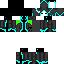
A male skeleton skin with dark skin, wearing brown helmet dressed in a black armor chest and black pants, featuring a closed mouth.